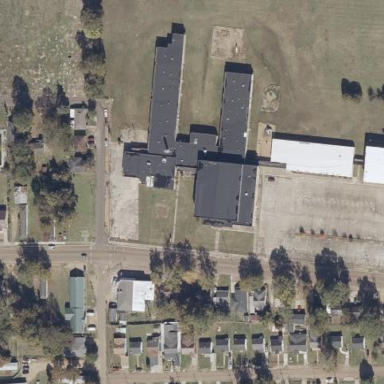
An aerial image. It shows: School building.